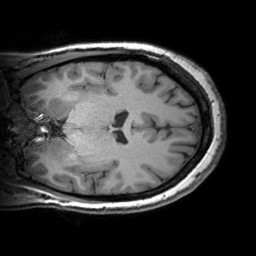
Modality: T1w
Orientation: coronal
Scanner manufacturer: siemens
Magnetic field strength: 3 T
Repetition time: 2.53 s
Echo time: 0.00299 s